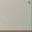
Piece: xx